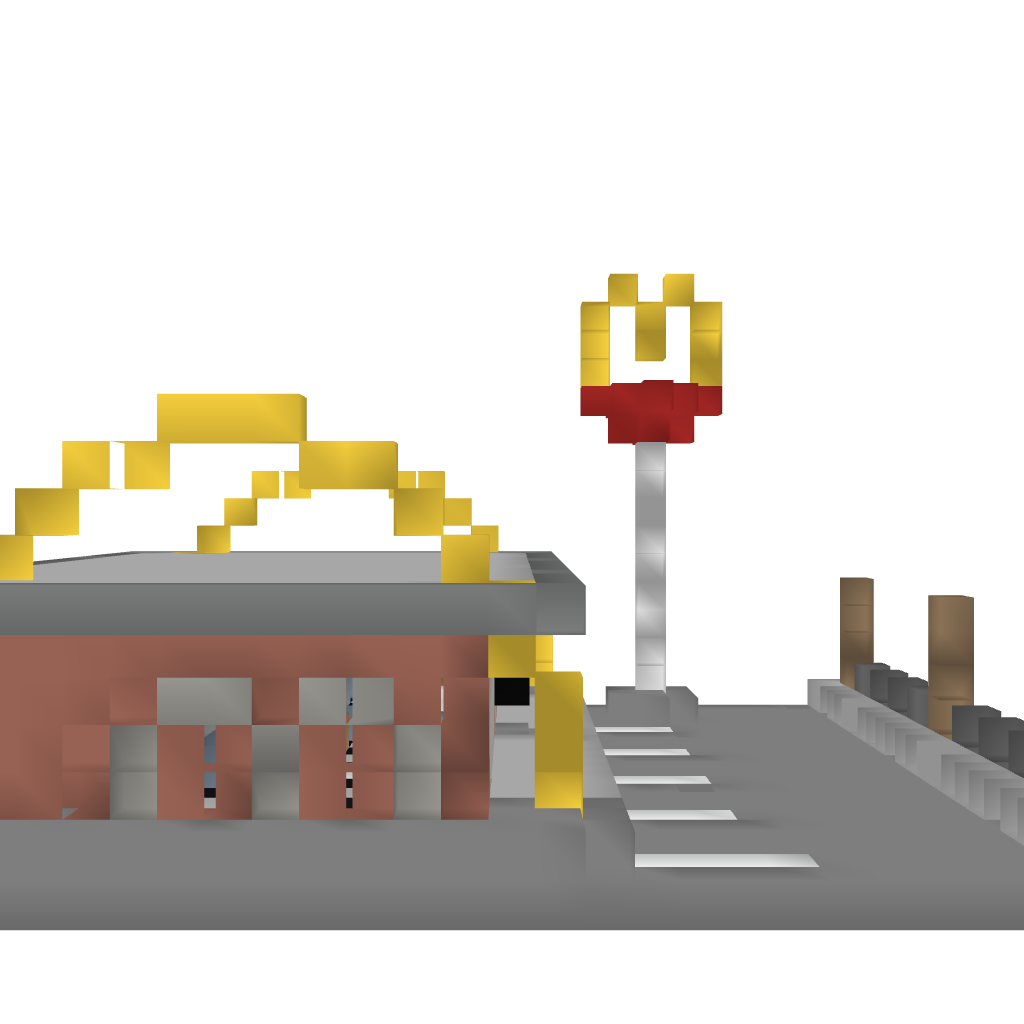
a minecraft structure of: Mc Donald's